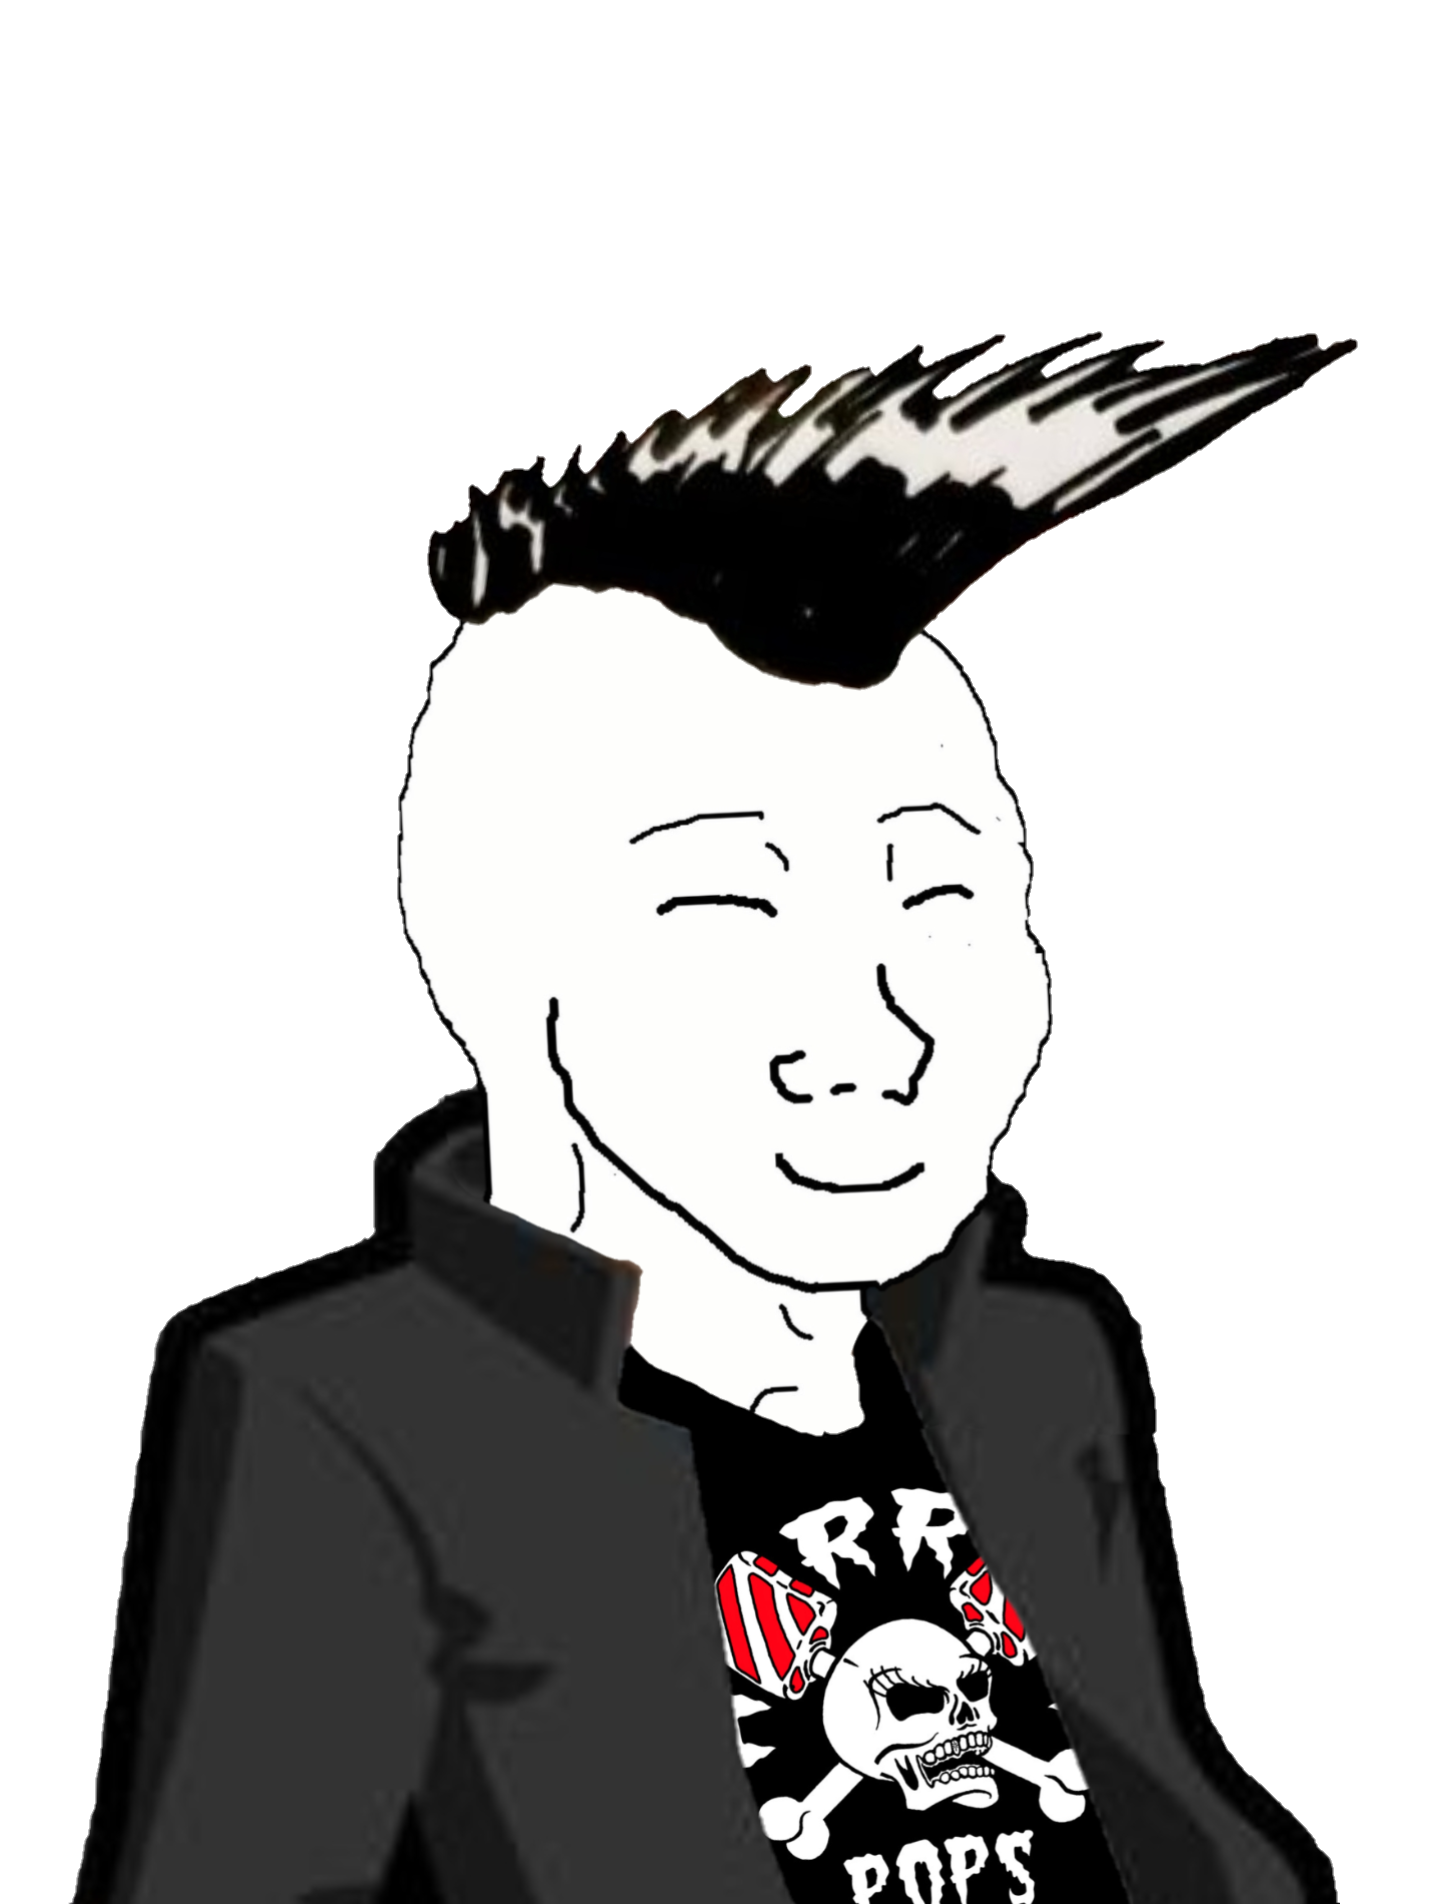
Label: 5_Bloomer